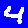
Digit: 4